Question: Currently I have 2 unsynced versions of my repo. I tried to sync last night and because my wifi connection is fairly poor, it timed out after about an hour. I deleted some of the larger files in my repo in the hopes of being able to sync, and I also made some other changes.
When I press sync, will it only attempt to sync the latest version of the repo or will it have to also sync the one from yesterday as well?
sidenote: is there any way to improve the speed of the sync besides finding a better connection?

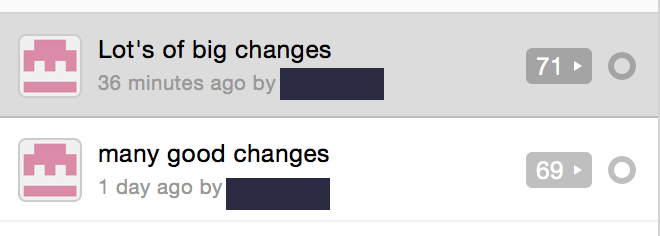
Answer: By default, you'll get the whole history in your repository so yes, it'll sync the changes from yesterday as well.
What you can do, if your repo is not synced anywhere else (otherwise, you'll get into messy stuff), is to do an <URL>.